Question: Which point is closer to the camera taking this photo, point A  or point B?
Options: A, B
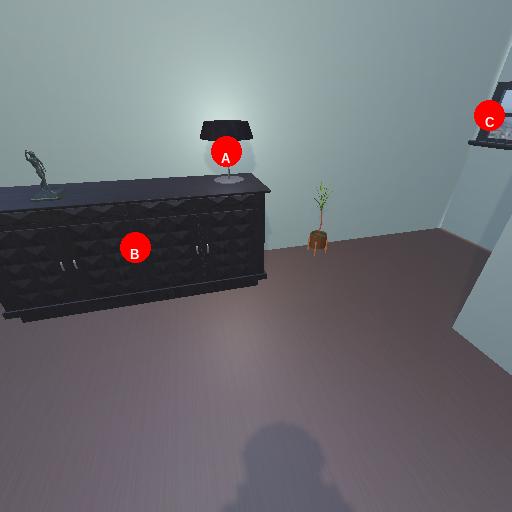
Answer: A